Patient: sex M, age 79
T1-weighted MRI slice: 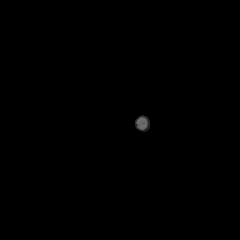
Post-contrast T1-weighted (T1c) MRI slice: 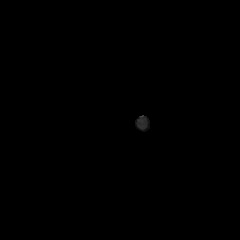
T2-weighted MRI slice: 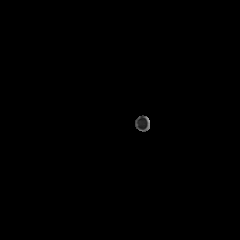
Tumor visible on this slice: no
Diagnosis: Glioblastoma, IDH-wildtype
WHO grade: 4